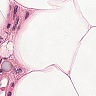
Metastatic tissue present: no